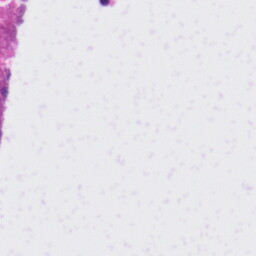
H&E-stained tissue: Liver